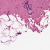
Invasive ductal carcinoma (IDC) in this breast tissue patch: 0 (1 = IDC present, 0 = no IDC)